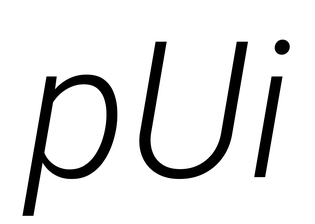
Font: Roboto-Italic_Light_Italic